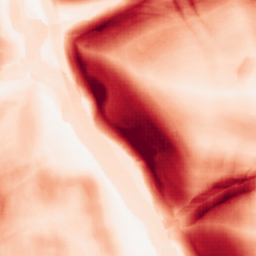
Category: morphological
Decomposition family: morphological_square
Decomposition parameters: operation: gradient
size: 15
Upsampling method: sinc_hamming
Upsampling parameters: scale: 8
kernel_size: 16
Upsampling scale: 8